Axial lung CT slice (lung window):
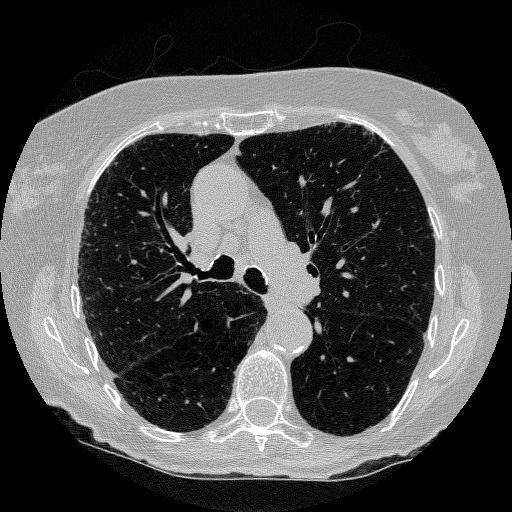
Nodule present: no